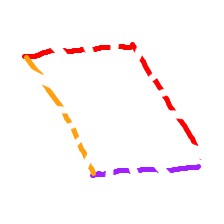
Shape: parallelogram